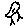
Label: bird